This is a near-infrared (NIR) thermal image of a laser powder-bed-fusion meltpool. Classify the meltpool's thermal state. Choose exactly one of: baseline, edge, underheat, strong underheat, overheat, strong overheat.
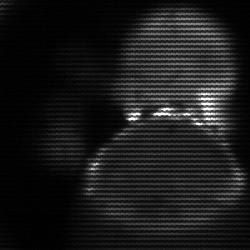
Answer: edge